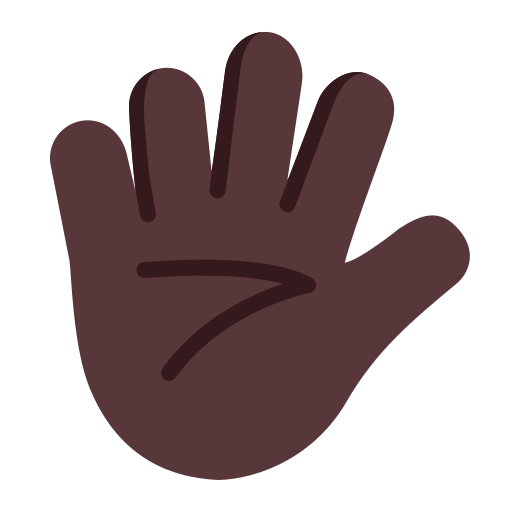
hand with fingers splayed flat dark